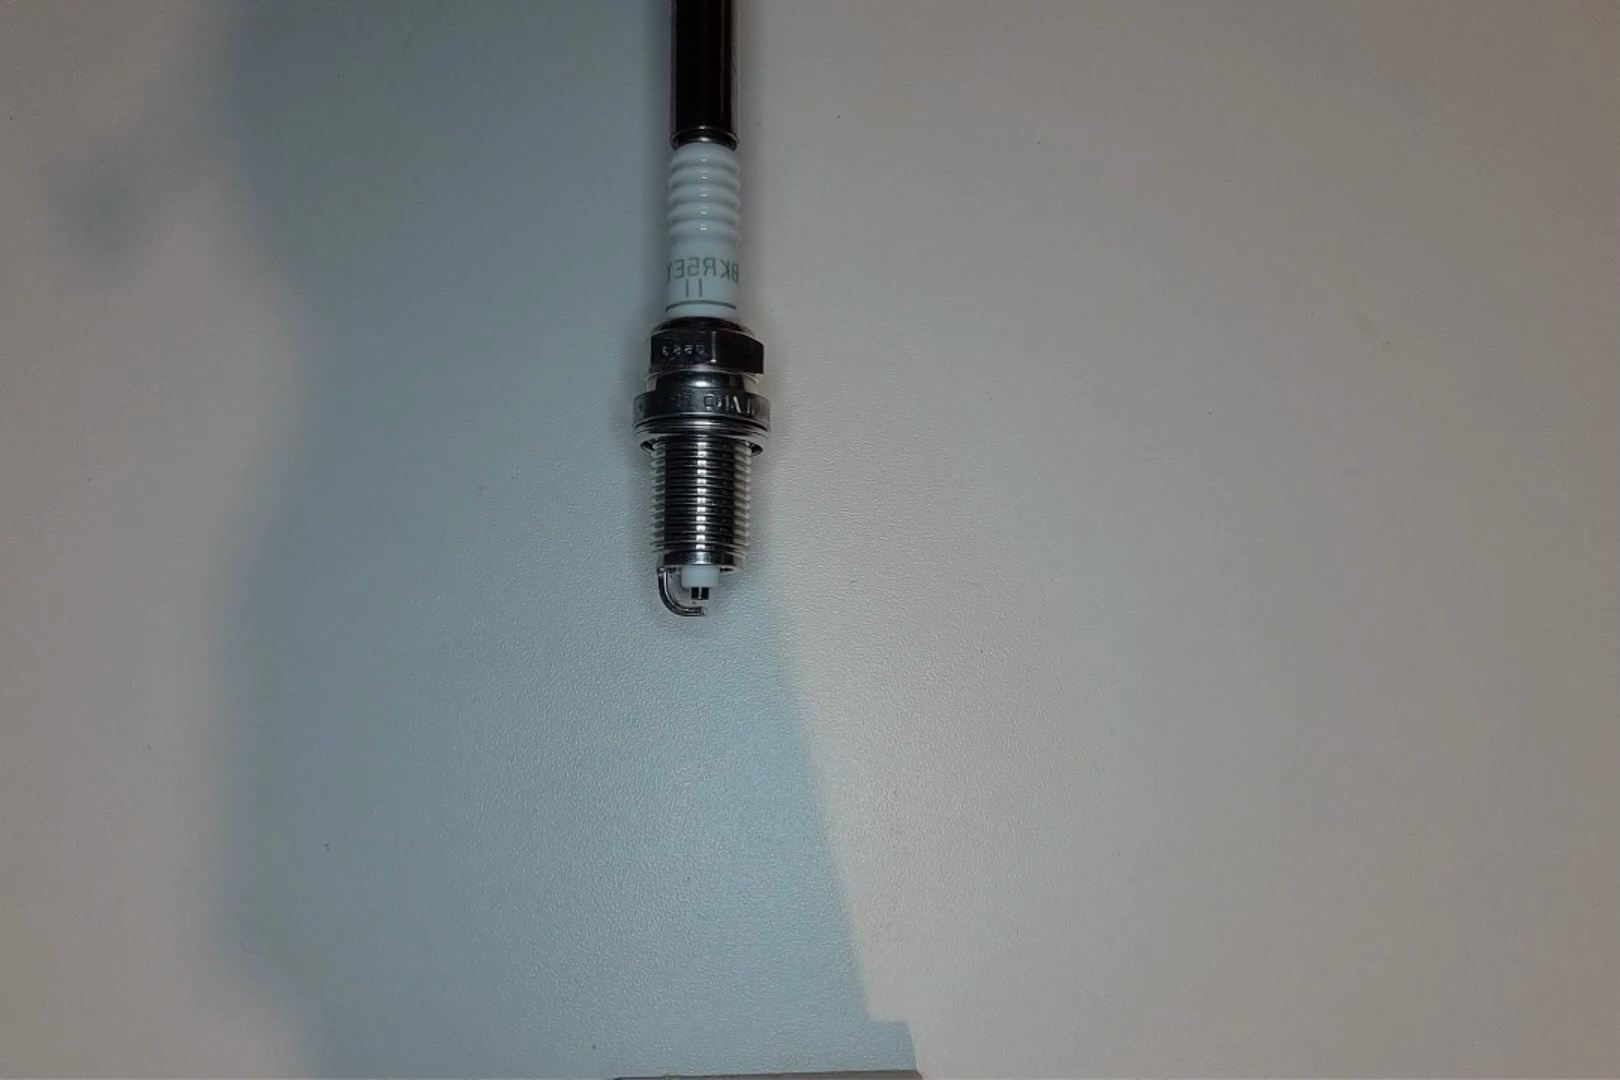
Label: normal